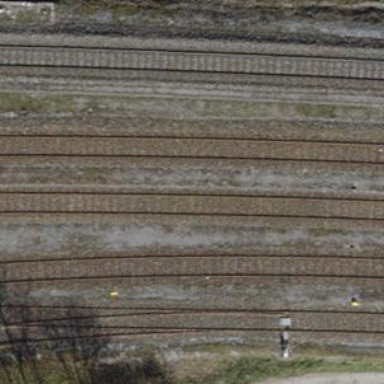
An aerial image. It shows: Railway yard in service.